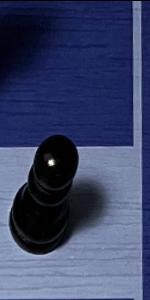
Label: Pawn_Black